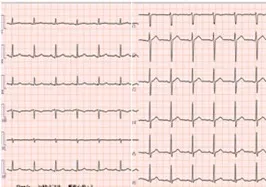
(B,C) Chest radiograph and 12-leads-electrocardiogram obtained on the admission day.
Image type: electrography (ekg)